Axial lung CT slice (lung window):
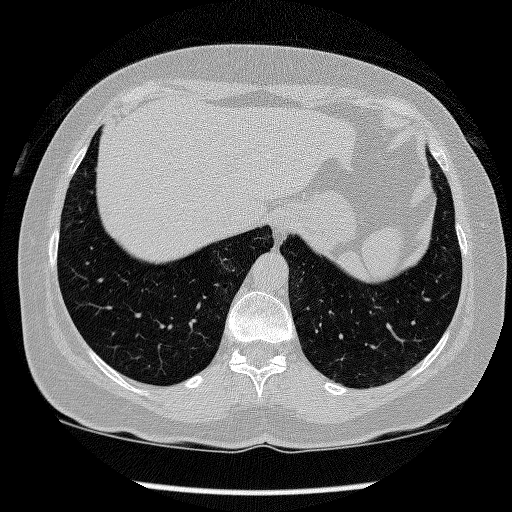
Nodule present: no